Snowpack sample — Buffalo Mountain, Silverthorne, Colorado, USA (2/22/26, 2:02 PM MST)
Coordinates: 39.622, -106.113
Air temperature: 33 °F
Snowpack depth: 63 cm
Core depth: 30 cm
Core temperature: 26.6 °F
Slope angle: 11°, slope face: 116°
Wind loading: low
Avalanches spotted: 0
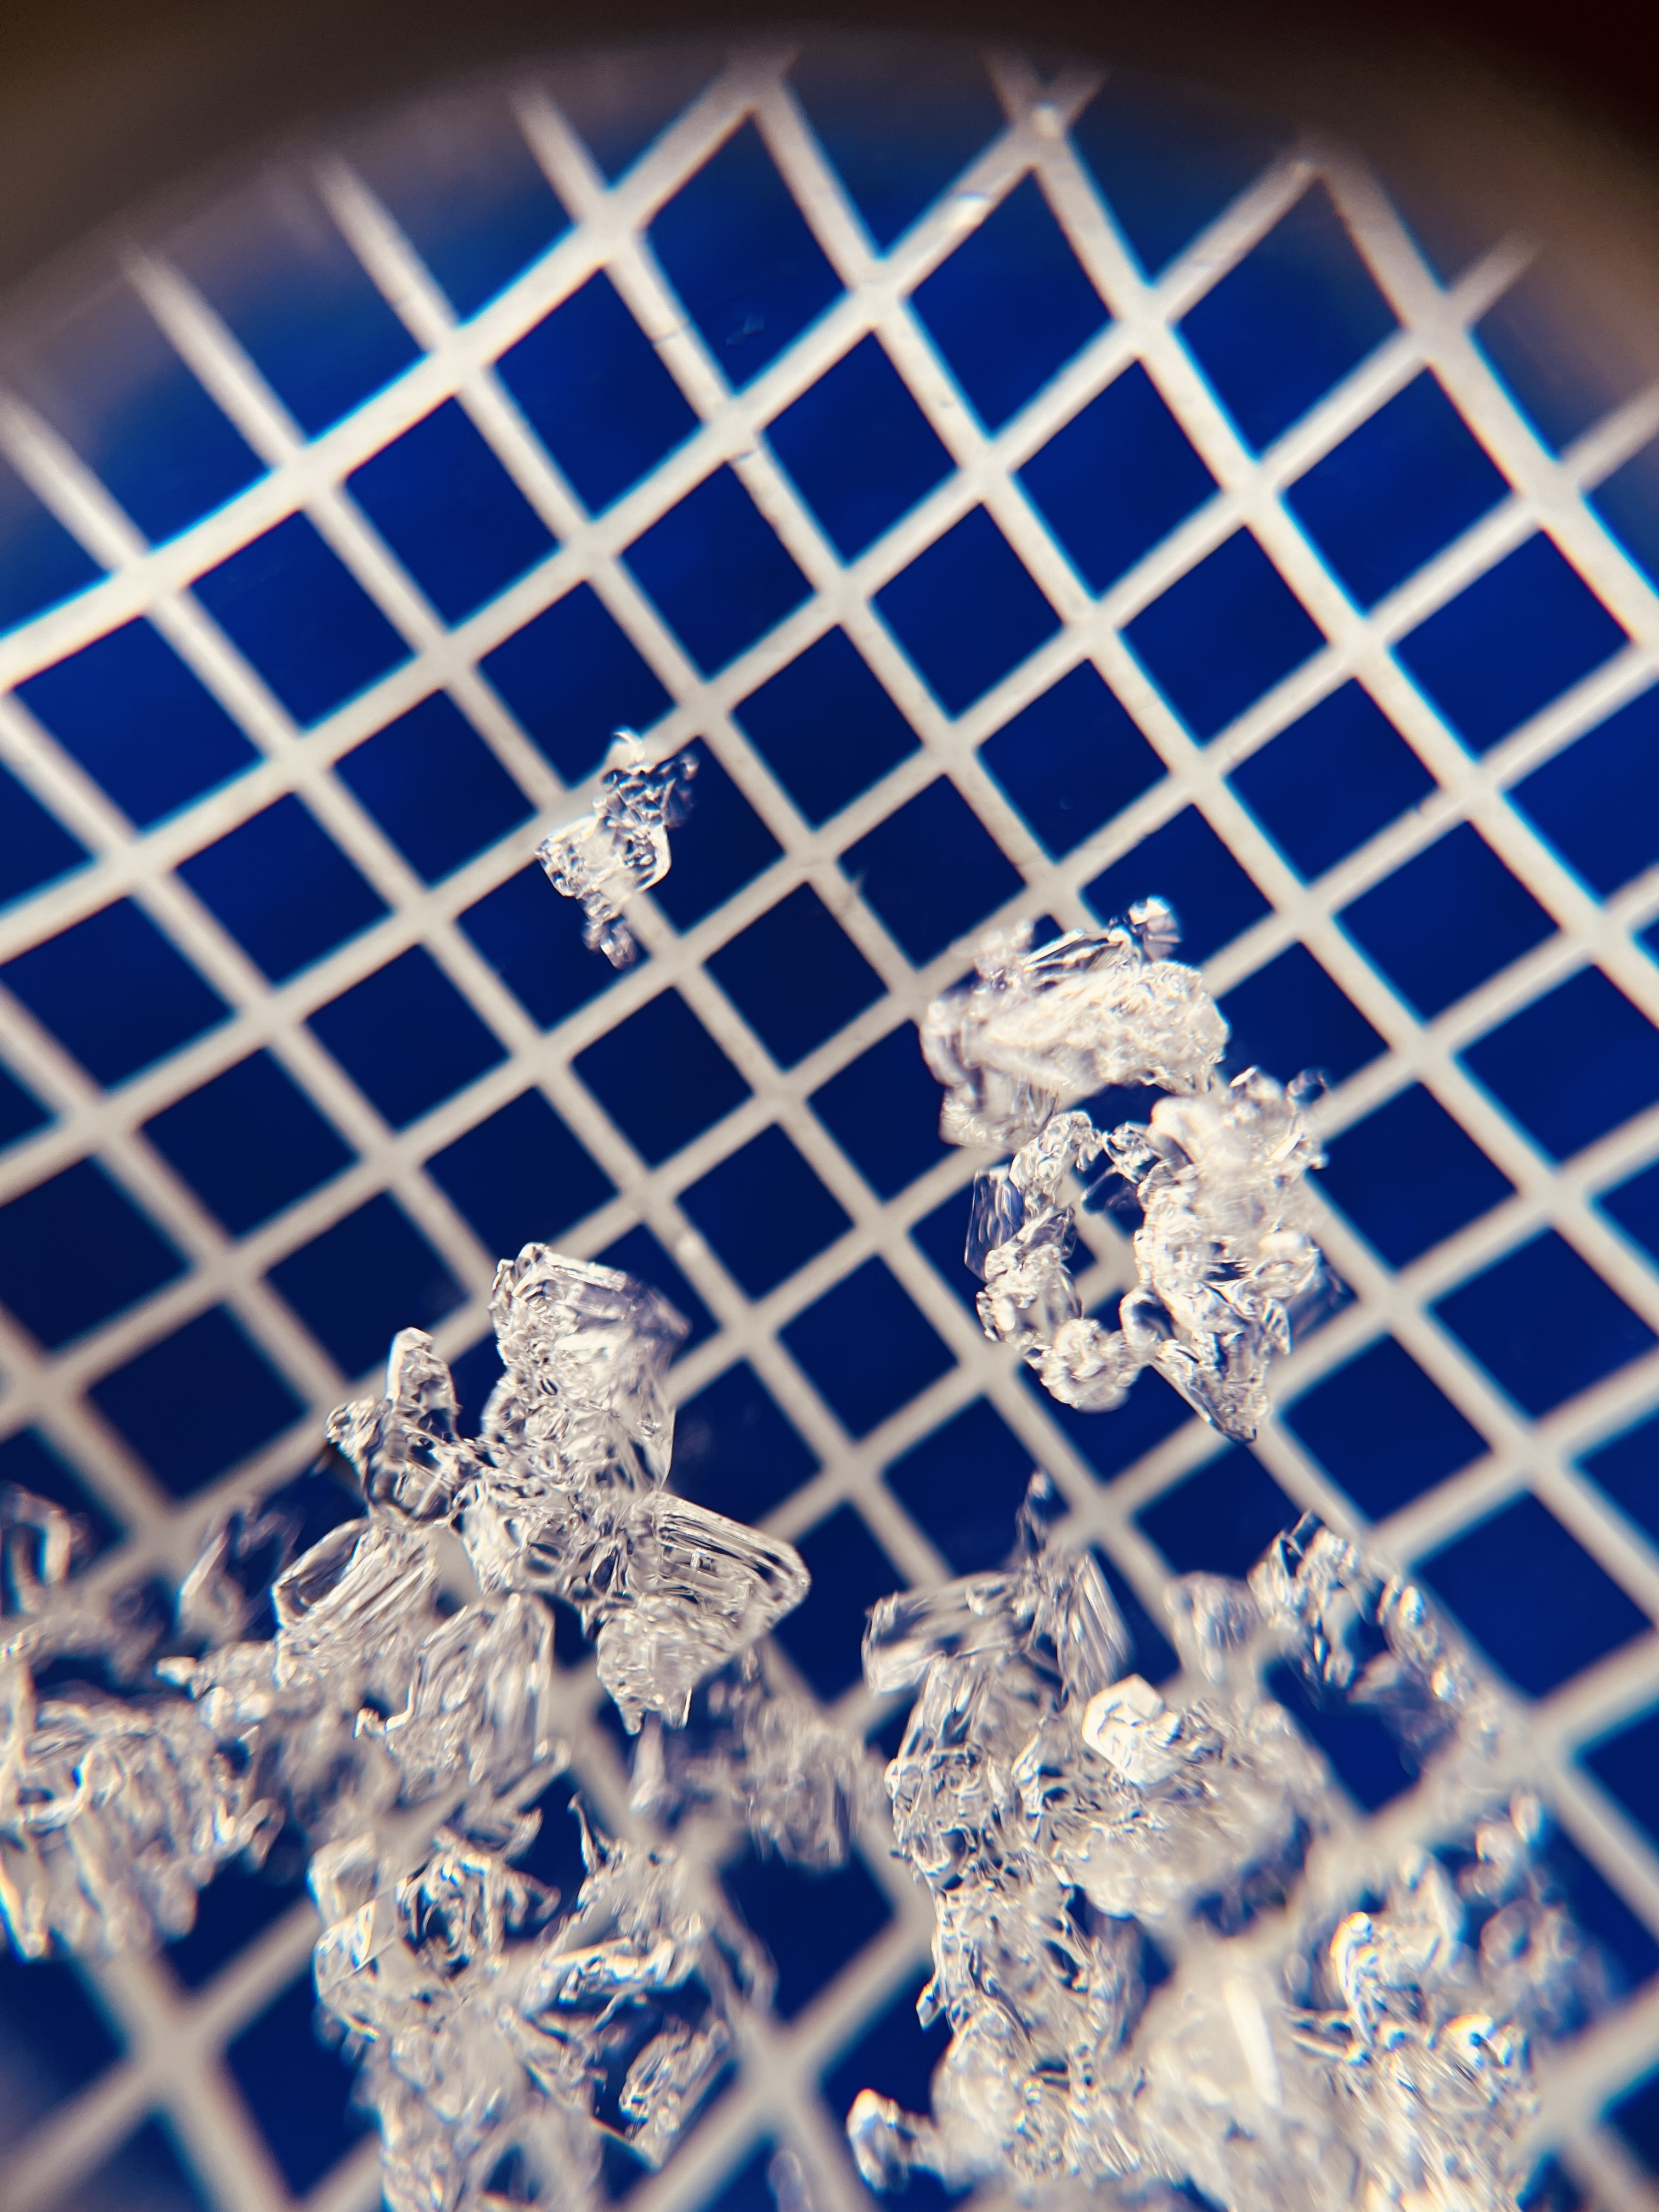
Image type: magnified_profile
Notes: In a firebreak similar to site 1, minimal wind loading with no spotted avalanches (not many faces in view though)